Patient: sex M, age 71
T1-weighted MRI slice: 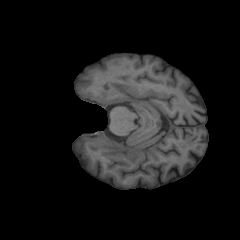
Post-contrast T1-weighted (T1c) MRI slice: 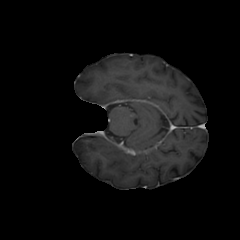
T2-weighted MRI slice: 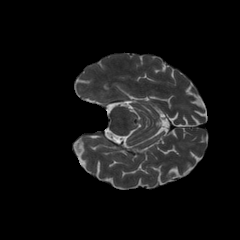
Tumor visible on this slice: no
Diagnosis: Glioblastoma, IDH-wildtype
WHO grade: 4